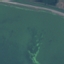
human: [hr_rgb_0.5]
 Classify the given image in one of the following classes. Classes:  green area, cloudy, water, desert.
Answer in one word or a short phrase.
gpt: water